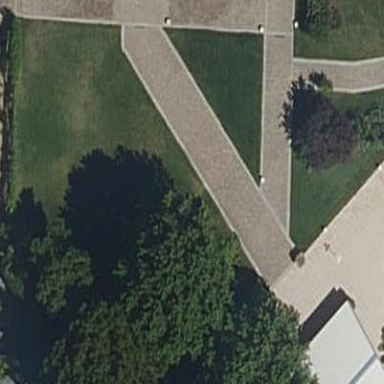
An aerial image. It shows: Garden with kerb border.